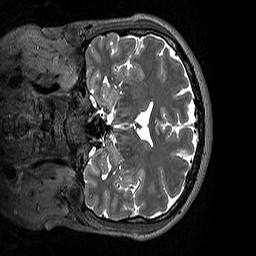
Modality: T2w
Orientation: coronal
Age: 44
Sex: male
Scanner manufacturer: siemens
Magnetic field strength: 3 T
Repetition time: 3.2 s
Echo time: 0.412 s